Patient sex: M
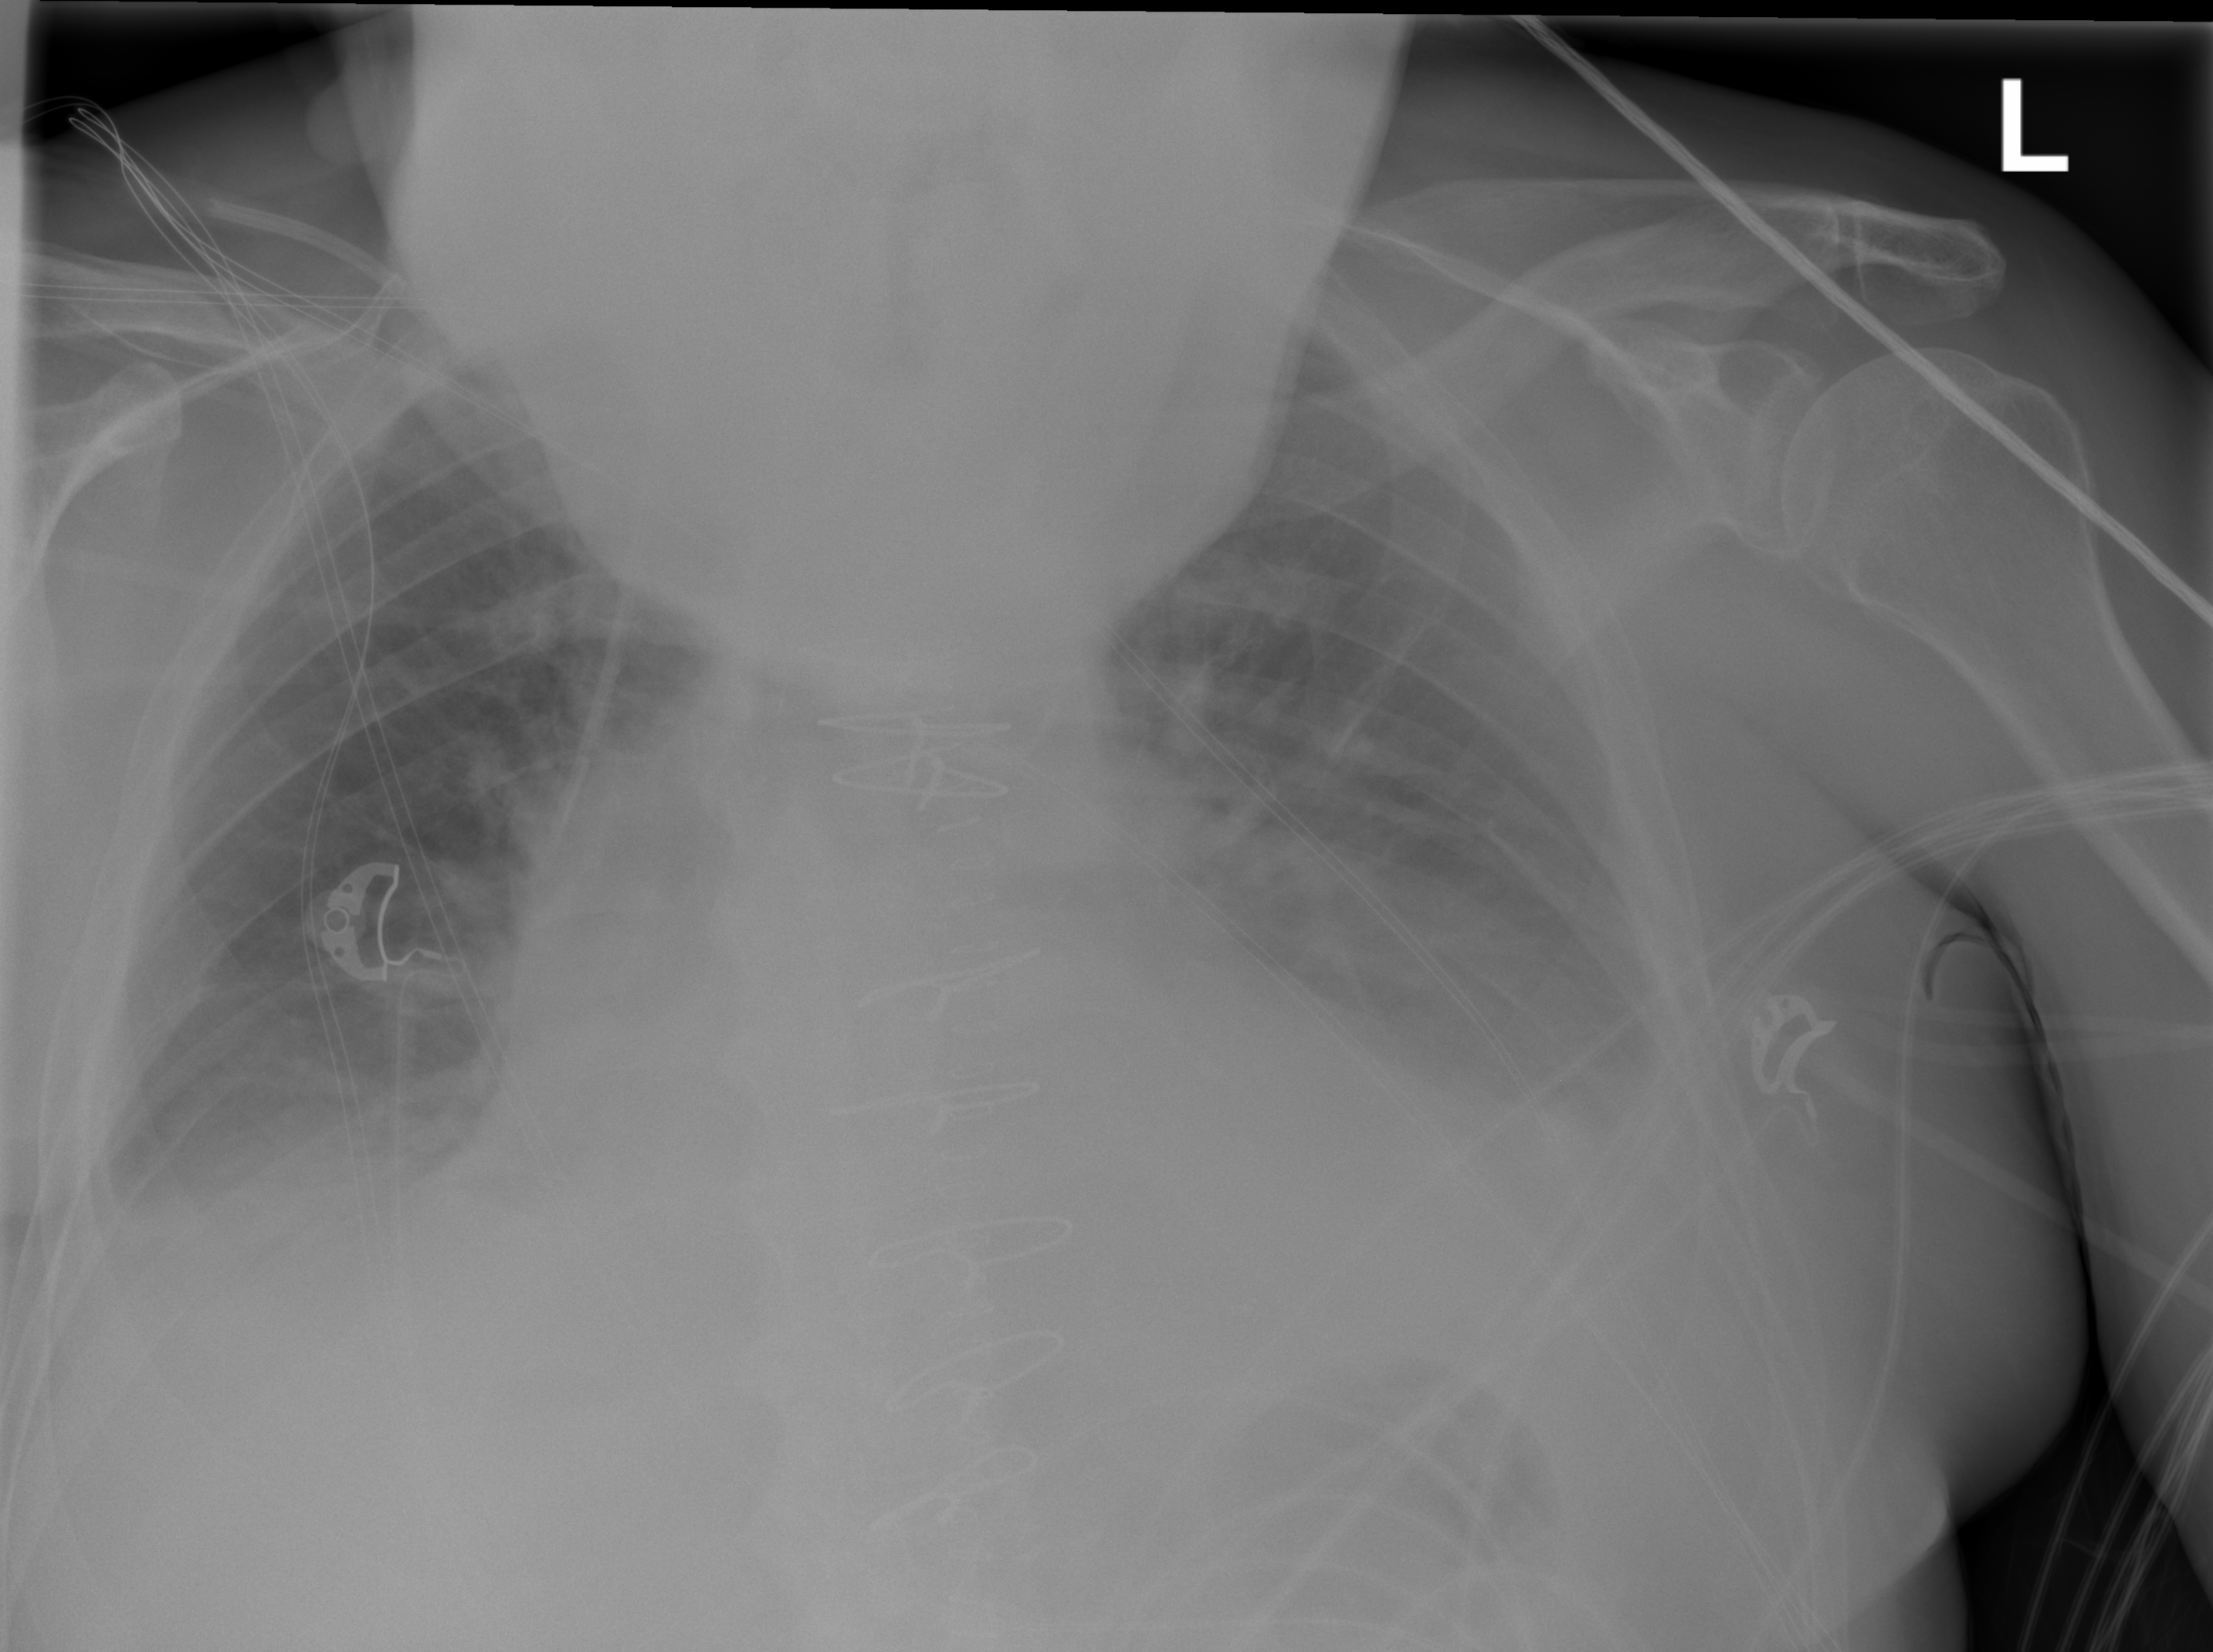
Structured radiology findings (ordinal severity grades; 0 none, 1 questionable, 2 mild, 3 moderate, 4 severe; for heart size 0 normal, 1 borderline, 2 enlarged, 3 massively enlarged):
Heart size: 2
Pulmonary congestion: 0
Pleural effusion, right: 2
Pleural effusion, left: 2
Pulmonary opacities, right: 0
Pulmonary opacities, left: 0
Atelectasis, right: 2
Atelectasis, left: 2